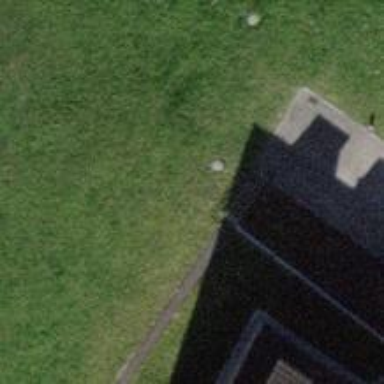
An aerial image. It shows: Set of steps on the road.